Field crop: maize
Growth stage: 2
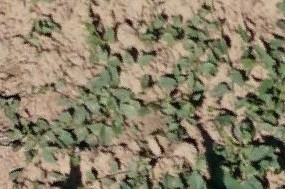
Species: convolvulus